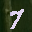
Label: 7